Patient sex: F
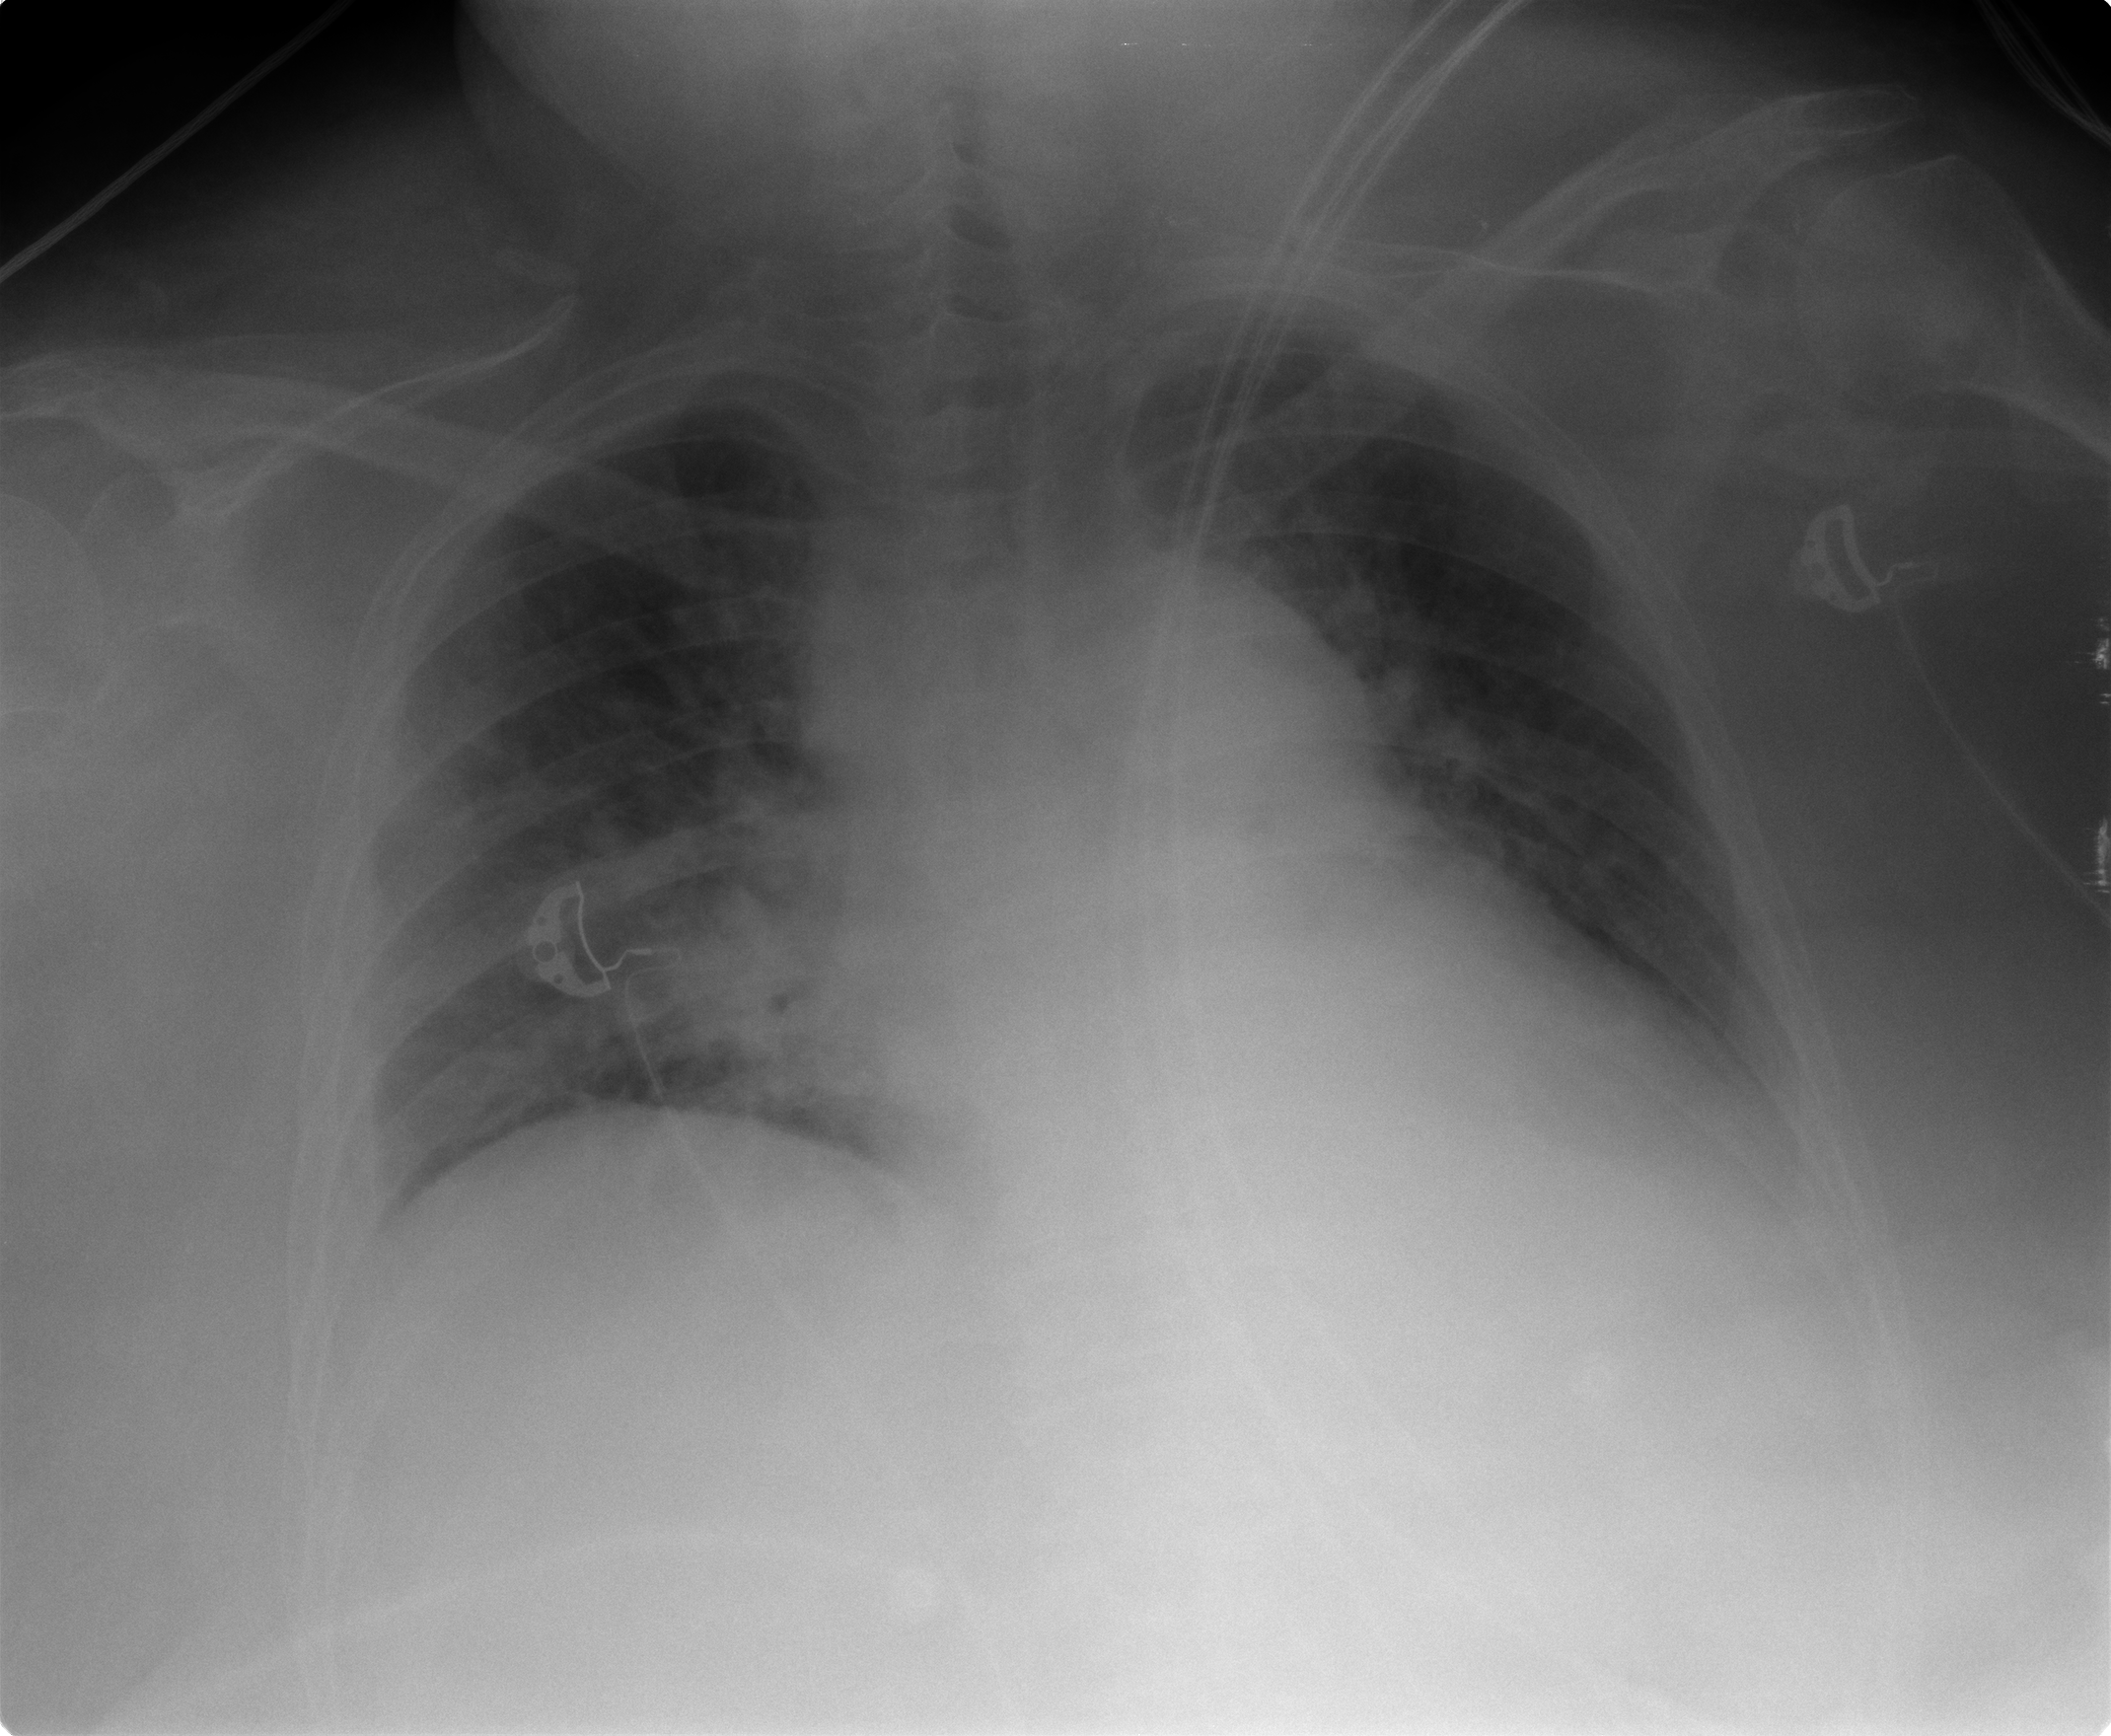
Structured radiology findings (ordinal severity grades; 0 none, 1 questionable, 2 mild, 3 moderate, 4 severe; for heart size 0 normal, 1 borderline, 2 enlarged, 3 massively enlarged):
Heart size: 2
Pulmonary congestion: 2
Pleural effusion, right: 0
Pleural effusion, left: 2
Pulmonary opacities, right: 2
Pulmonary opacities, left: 0
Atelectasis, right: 2
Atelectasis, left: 2